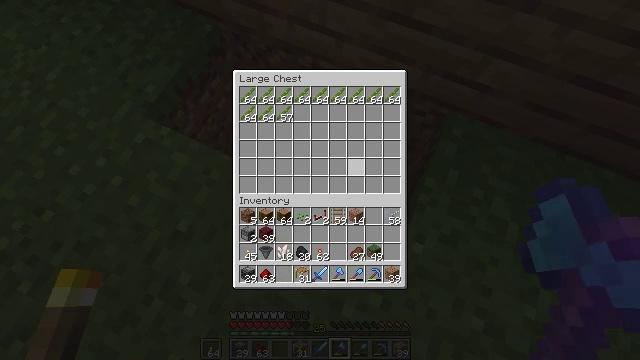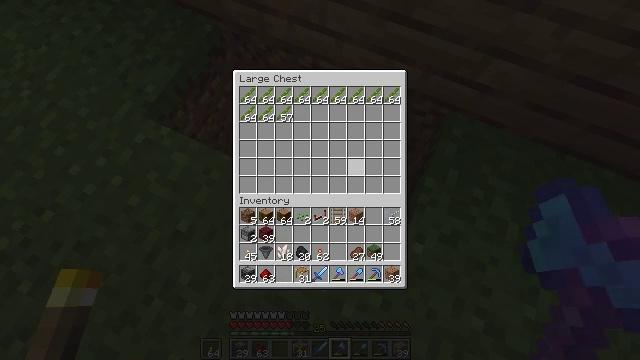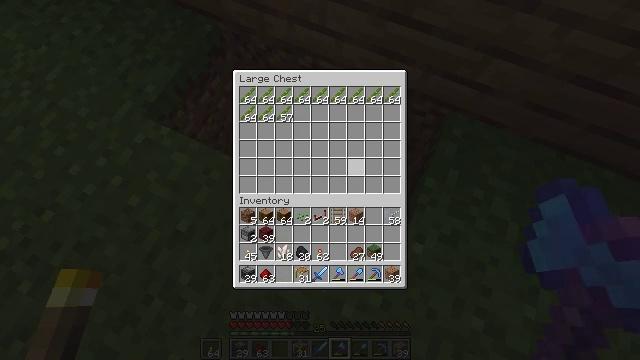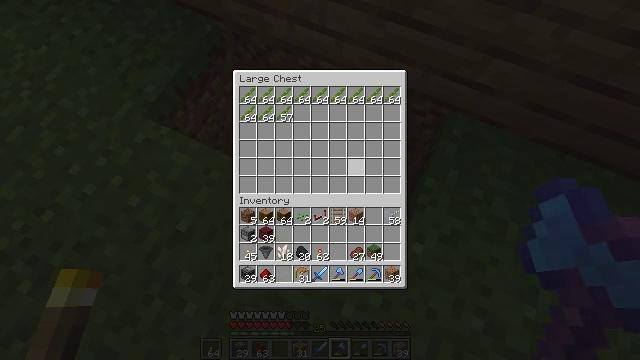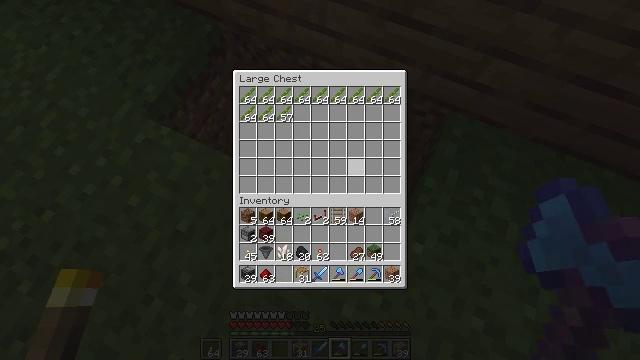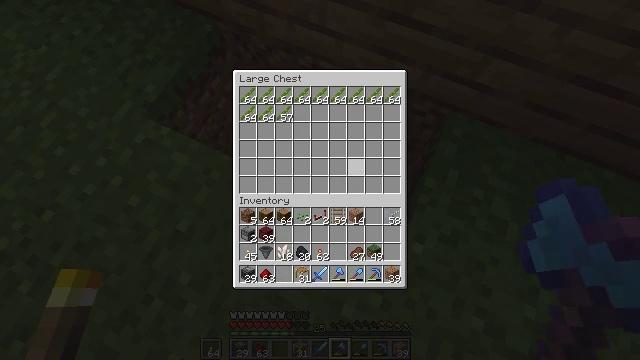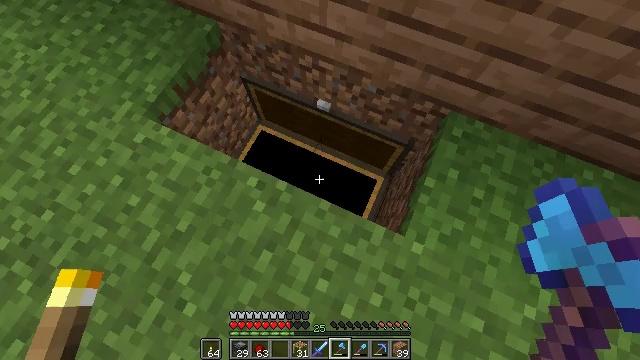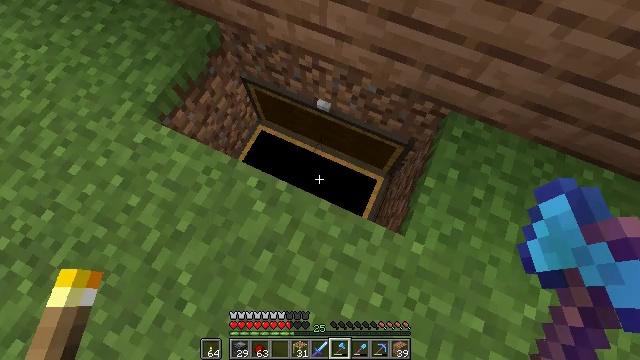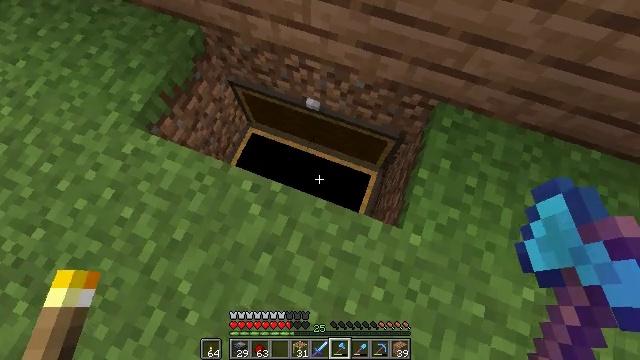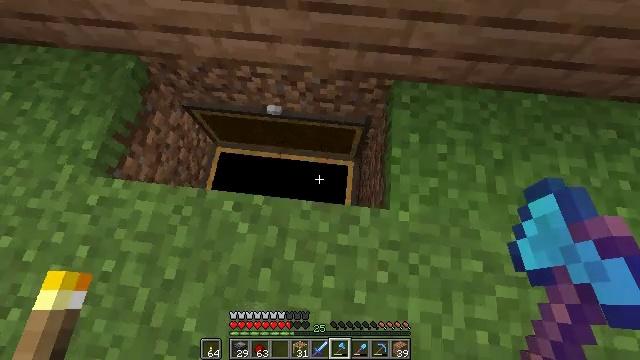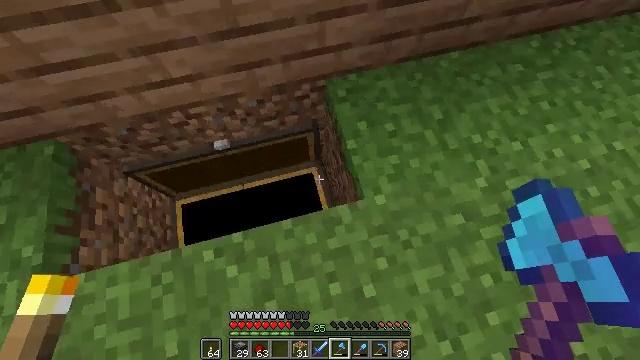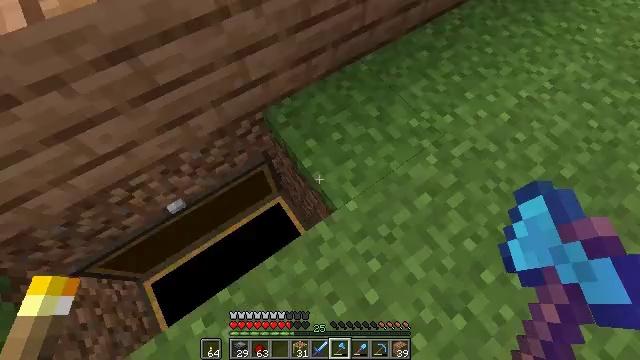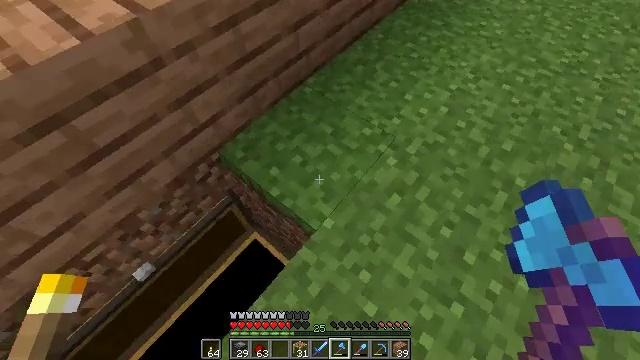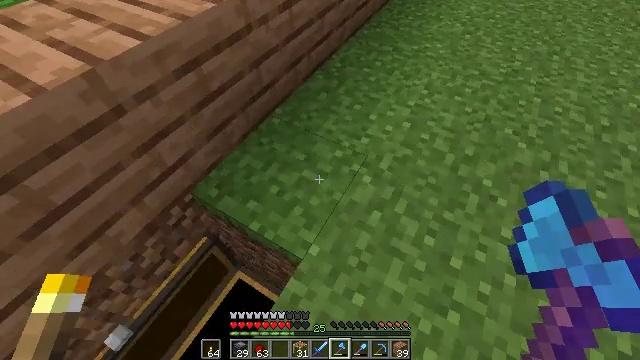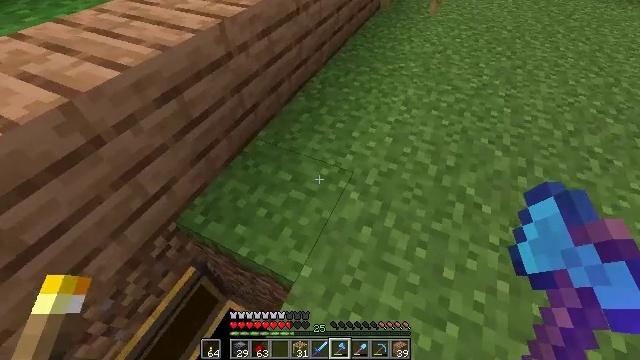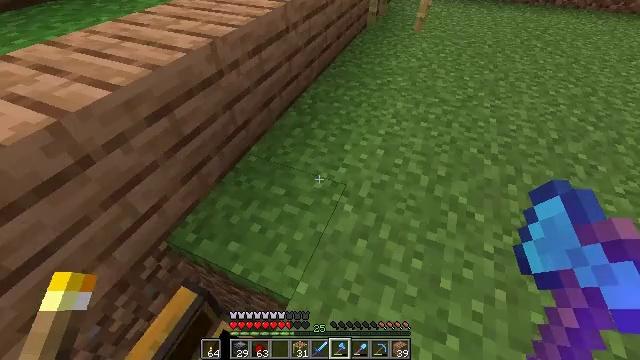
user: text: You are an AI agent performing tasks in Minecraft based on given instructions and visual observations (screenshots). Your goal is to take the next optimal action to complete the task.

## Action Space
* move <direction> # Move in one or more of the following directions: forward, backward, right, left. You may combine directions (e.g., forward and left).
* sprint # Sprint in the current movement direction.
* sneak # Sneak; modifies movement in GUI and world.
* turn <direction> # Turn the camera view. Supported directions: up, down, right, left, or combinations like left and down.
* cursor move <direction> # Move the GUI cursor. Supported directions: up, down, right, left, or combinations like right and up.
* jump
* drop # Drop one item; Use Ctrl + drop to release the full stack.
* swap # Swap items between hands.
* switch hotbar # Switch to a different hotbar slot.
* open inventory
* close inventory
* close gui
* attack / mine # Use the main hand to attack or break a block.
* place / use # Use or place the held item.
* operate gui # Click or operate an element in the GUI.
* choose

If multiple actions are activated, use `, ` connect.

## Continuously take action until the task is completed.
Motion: motion action
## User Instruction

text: Retrieve the redstone wire by breaking it.
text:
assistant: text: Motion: no_op
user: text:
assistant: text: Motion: no_op
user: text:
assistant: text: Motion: no_op
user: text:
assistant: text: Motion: no_op
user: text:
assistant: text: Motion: no_op
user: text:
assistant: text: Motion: no_op
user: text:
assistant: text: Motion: close gui
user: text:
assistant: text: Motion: turn right
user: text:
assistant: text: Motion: turn right
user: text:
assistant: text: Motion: turn right and up
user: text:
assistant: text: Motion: turn right and up
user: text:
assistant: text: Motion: turn right and up
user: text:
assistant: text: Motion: turn right and up
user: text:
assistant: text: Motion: turn right and up
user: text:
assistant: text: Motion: turn right and up
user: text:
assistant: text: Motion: turn right
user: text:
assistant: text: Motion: move forward
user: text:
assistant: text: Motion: move forward
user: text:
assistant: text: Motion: move forward
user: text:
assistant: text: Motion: move forward, turn right and down
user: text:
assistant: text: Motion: move forward, turn right and down
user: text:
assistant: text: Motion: move forward, turn right and up
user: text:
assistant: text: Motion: move forward, turn right and up
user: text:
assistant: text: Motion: move forward and move right, turn up
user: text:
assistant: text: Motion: move forward and move right, turn left and up
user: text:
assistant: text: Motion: move forward and move right, turn left and up
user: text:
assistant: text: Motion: move forward and move right, turn left and up
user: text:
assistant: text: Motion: move forward and move right, turn left
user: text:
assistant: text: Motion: move forward and move right, sprint, turn left
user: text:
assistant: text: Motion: move forward and move right, sprint, turn left